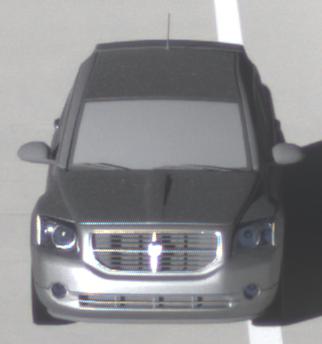
Make: Dodge
Model: Caliber 1.8
Detailed model: Caliber
Model produced from: 2006/06
Model produced until: 2009/03
Doors: 5
Color: gray
Road condition: dry road
Daytime: sunrise or sunset
Contrast: high contrast